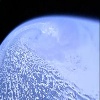
Label: cloud